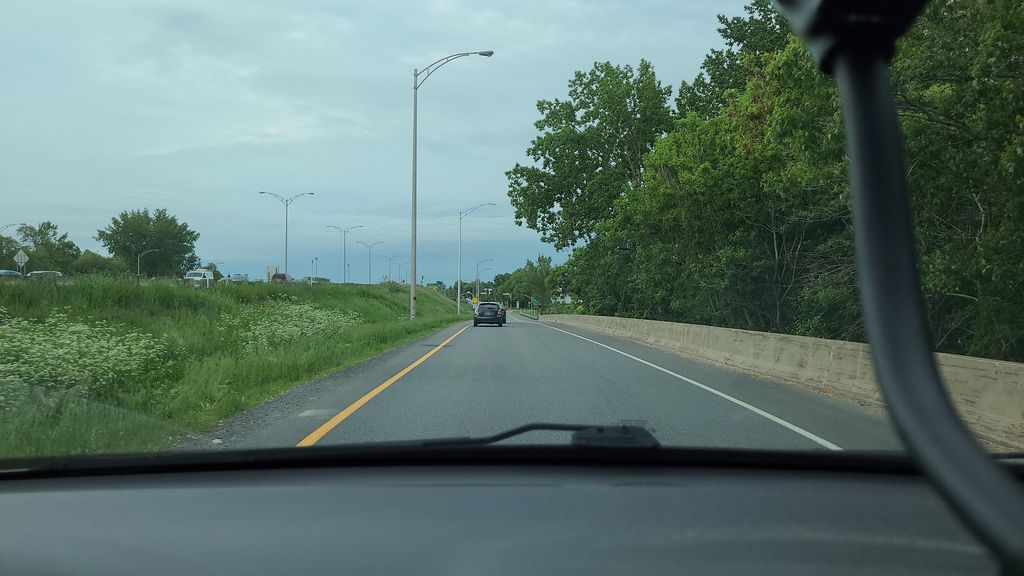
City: montreal